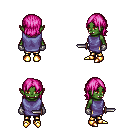
a pixel art fantasy rpg character, female body template, orc, green skin, chain tabard jacket, gold greaves, pink long bangs hairstyle, metal gloves, gold boots, dagger, four views (front, back, left, right), 2x2 character sprite sheet, small pixel art, hard edges, no anti-aliasing